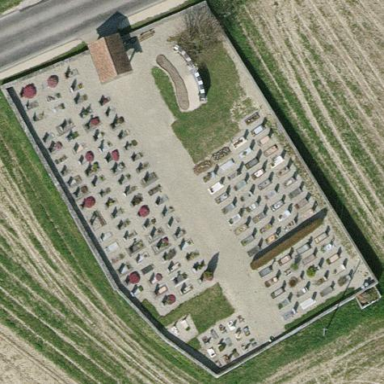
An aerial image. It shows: Cemetery.